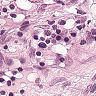
Metastatic tissue present: yes